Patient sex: M
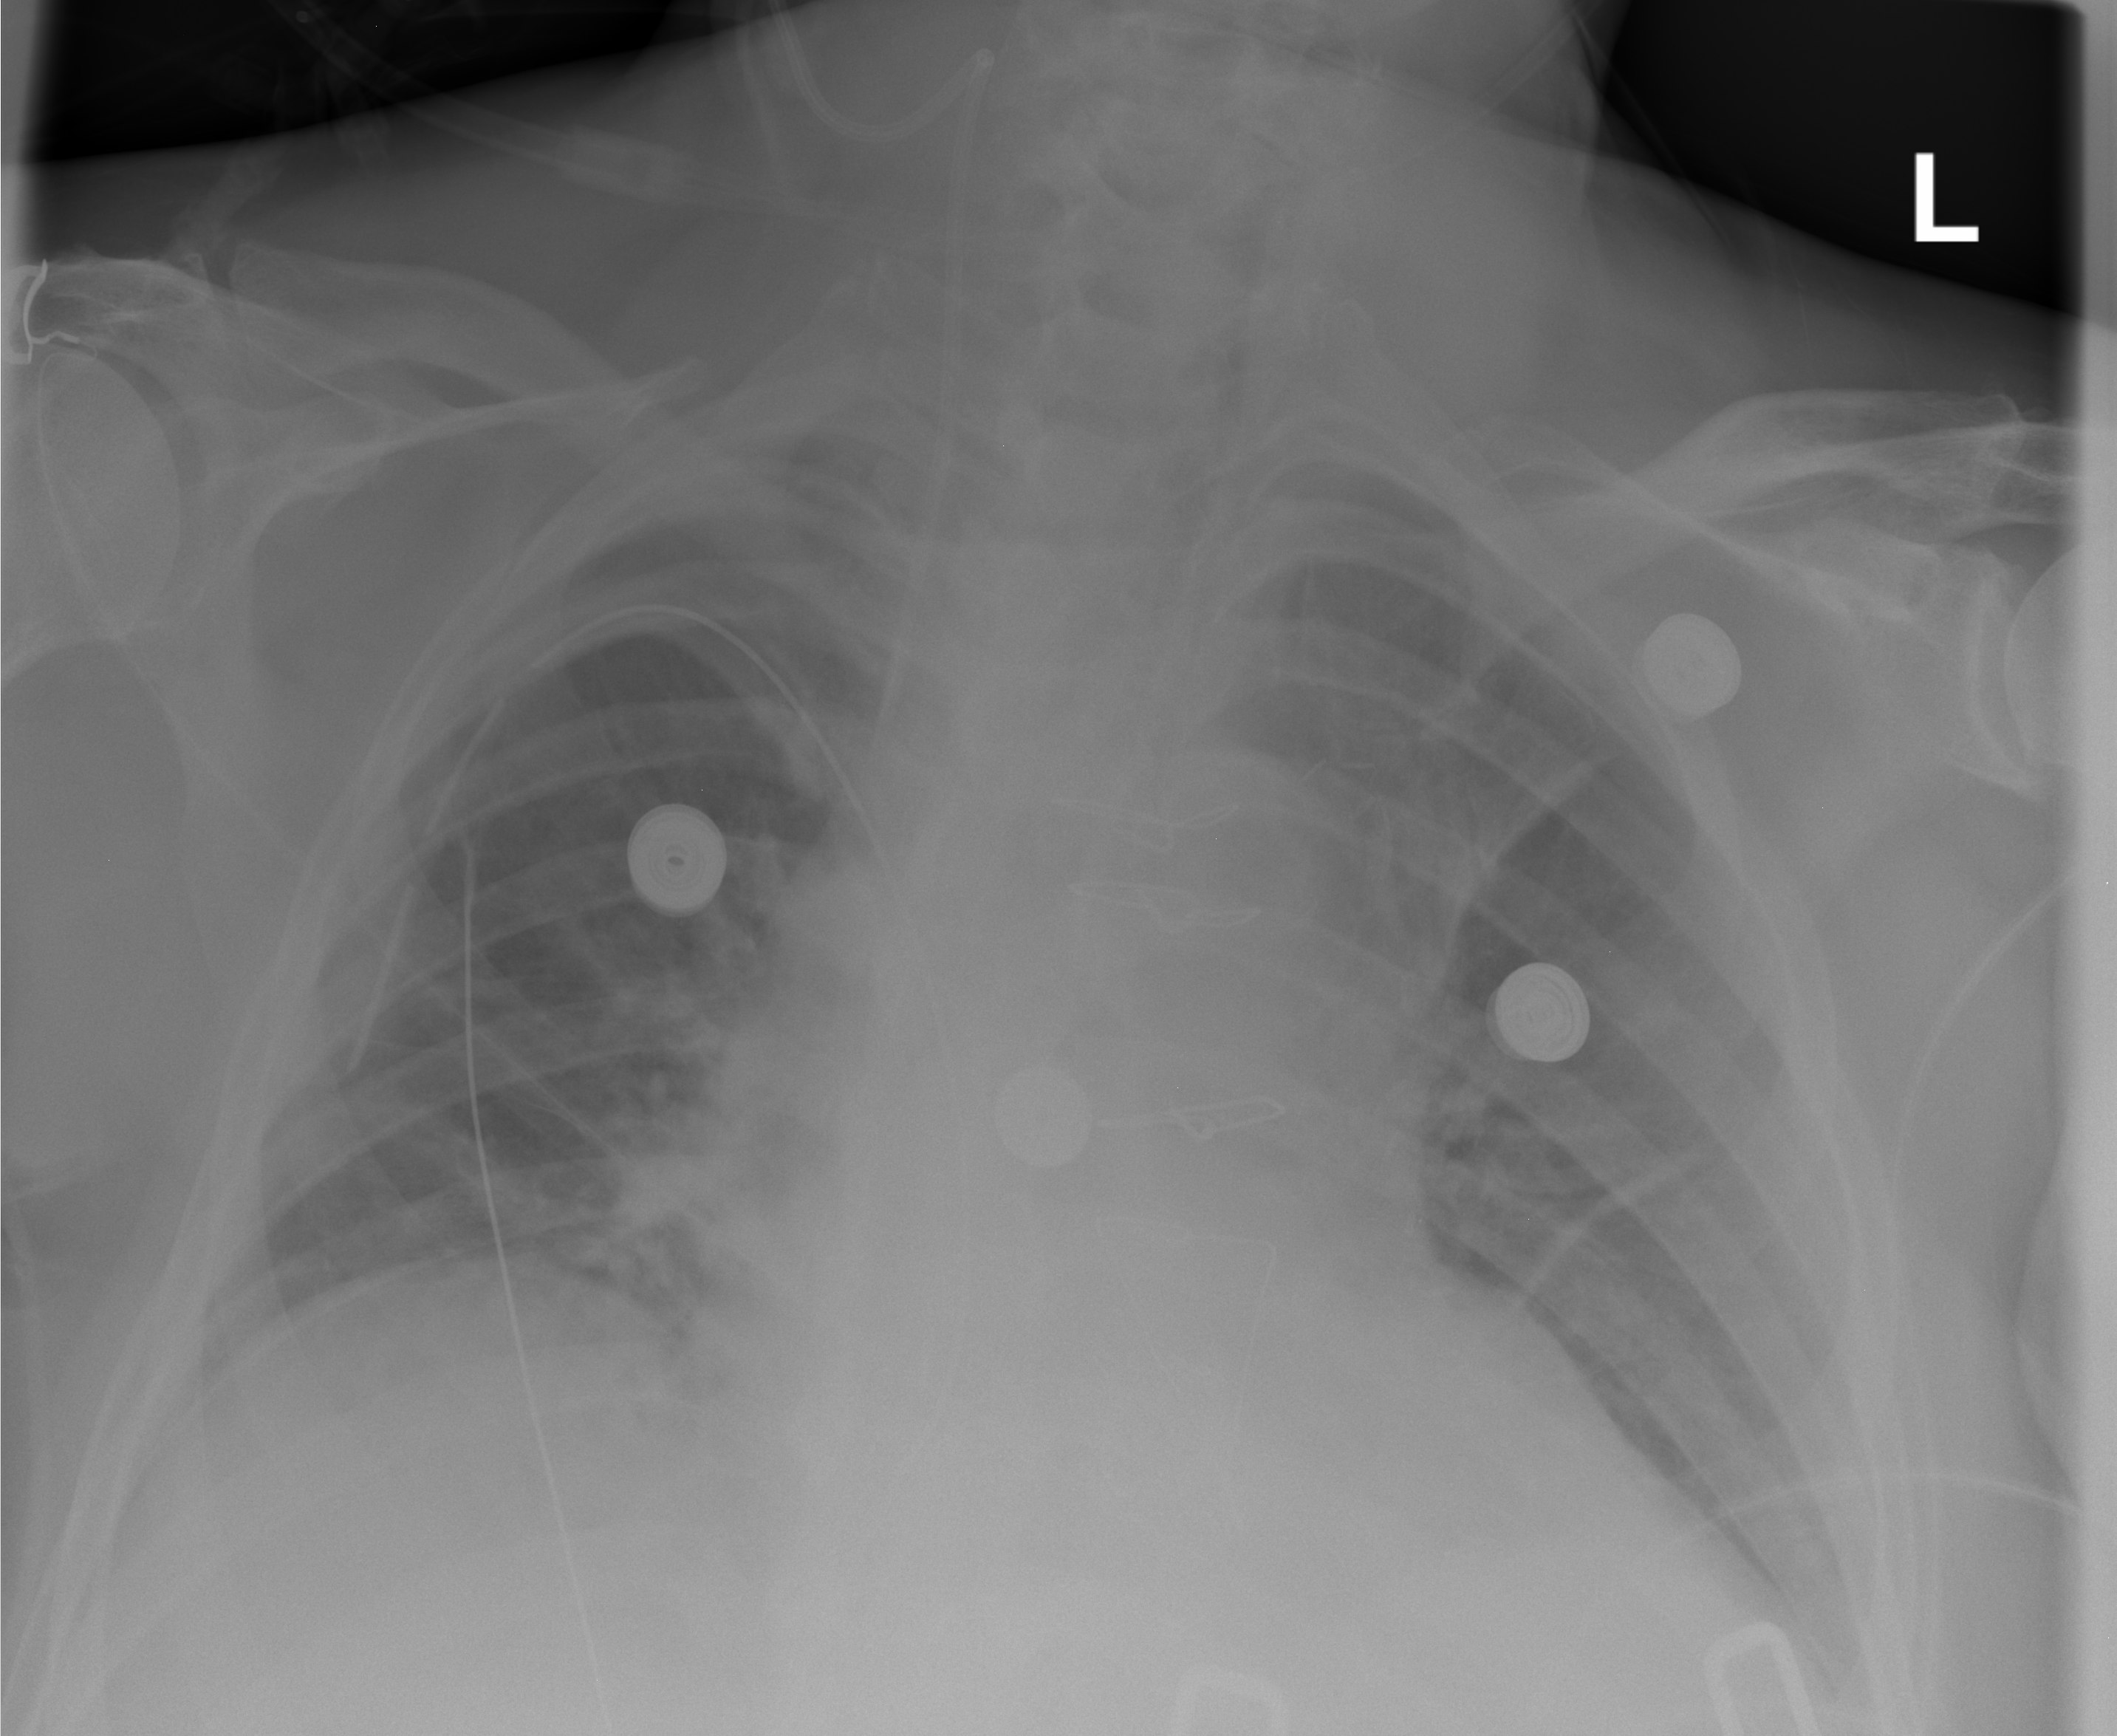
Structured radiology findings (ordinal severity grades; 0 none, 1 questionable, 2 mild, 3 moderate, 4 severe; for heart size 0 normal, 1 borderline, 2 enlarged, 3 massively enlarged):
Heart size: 2
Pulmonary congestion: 2
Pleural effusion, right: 0
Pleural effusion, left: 2
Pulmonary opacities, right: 0
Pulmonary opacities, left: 0
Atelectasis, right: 2
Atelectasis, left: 2